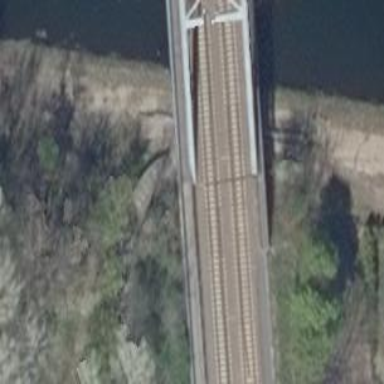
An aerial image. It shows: Bridge over railway with electrified contact lines.